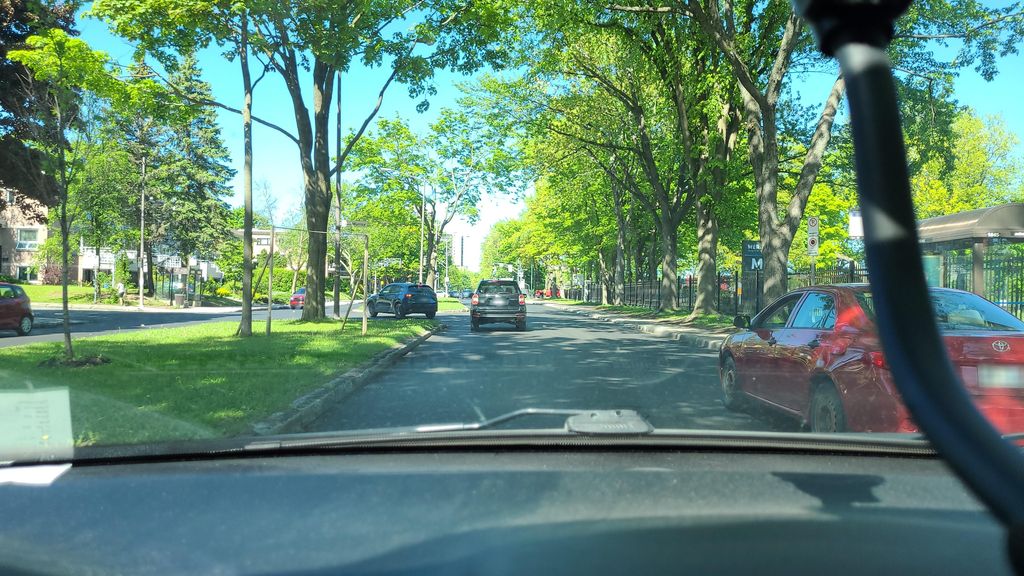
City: quebec_city